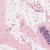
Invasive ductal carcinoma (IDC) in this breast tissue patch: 0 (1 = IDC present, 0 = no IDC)